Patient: sex F, age 52
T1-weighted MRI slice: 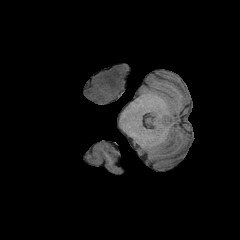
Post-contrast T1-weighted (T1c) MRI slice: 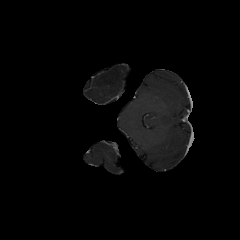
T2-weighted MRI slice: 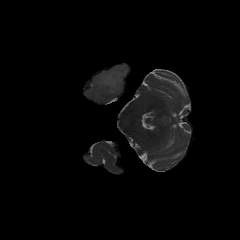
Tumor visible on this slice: yes
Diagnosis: Glioblastoma, IDH-wildtype
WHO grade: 4